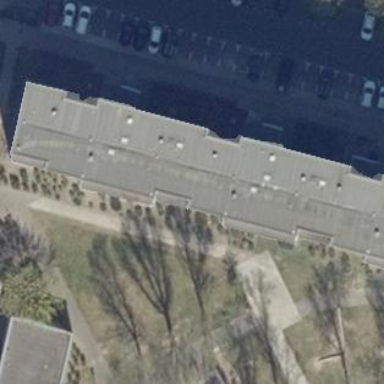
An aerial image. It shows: Flat-roofed apartment building.